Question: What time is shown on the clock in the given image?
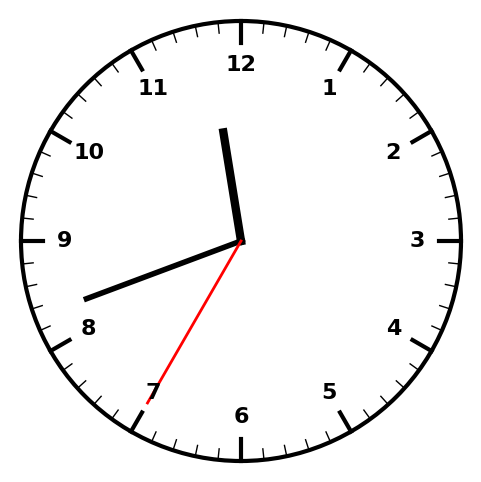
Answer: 11:41:35